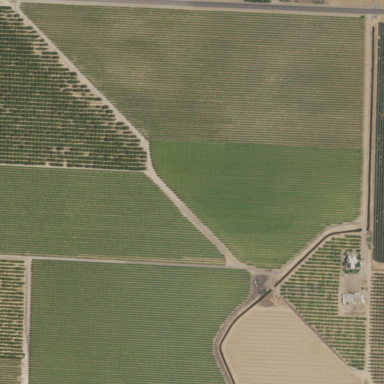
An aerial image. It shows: Open space property used as vineyard.